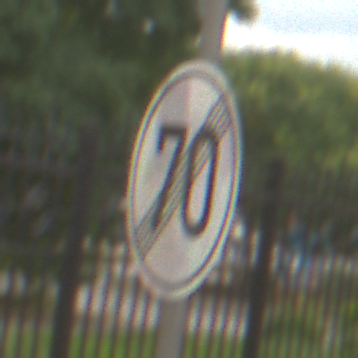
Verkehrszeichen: EndeGeschwindigkeit70
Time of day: MorningAfternoon
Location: Outdoor (Urban)
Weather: Overcast
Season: NotSpecified
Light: Natural